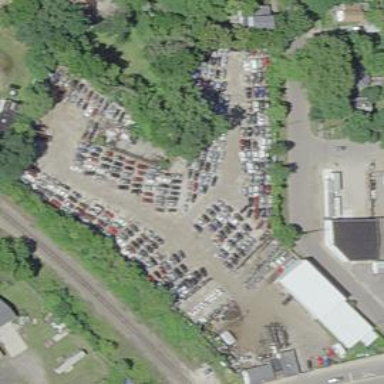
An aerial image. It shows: Scrap yard situated in industrial area.